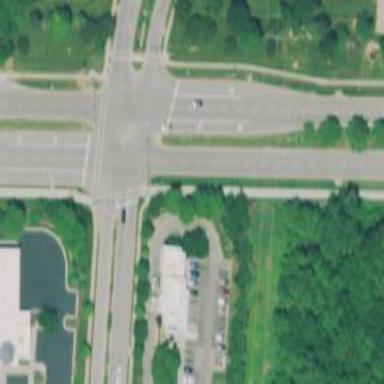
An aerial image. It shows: Solid stop line on the road.